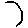
Label: hexagon